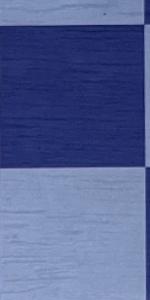
Label: Empty